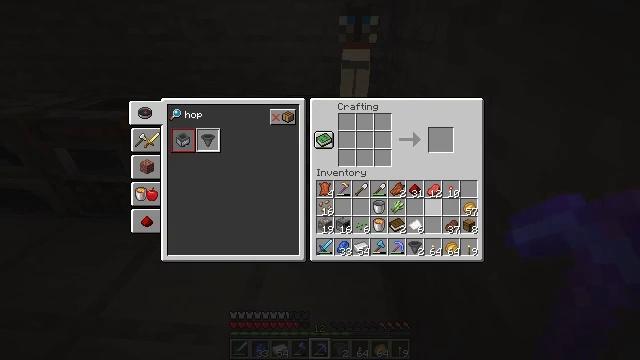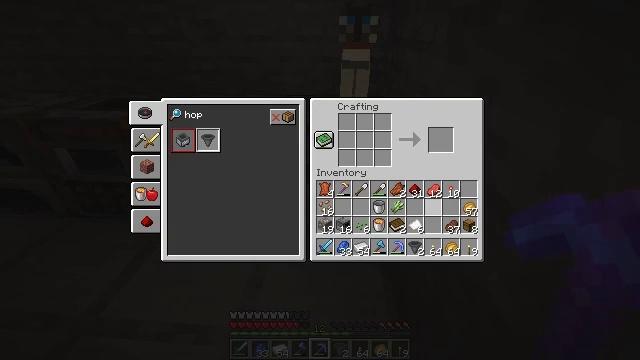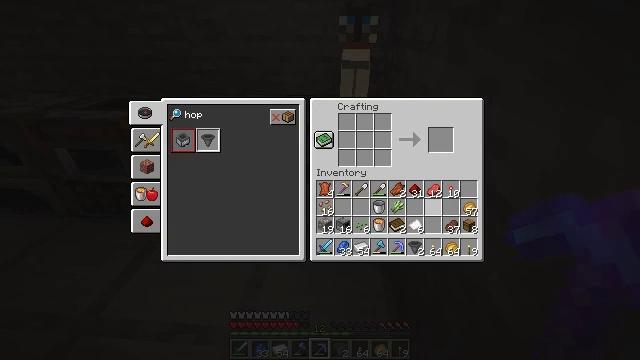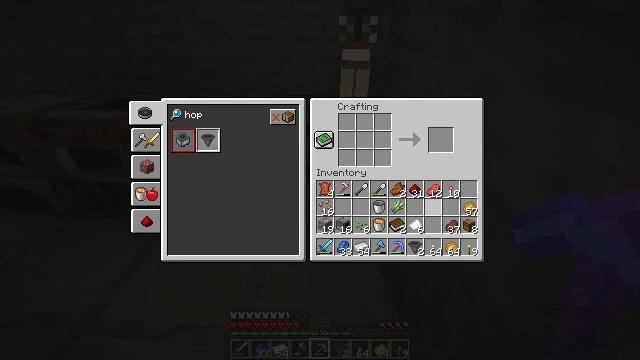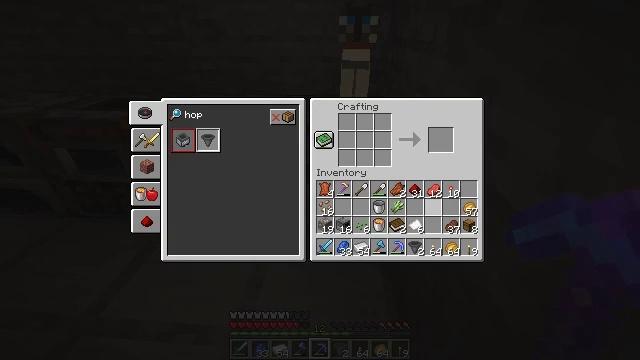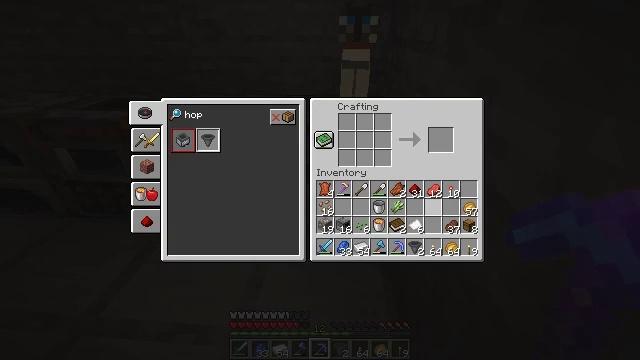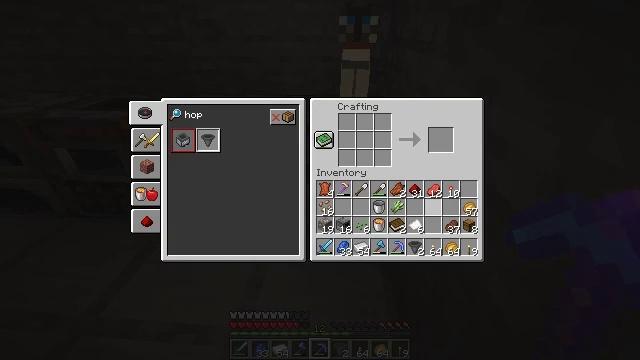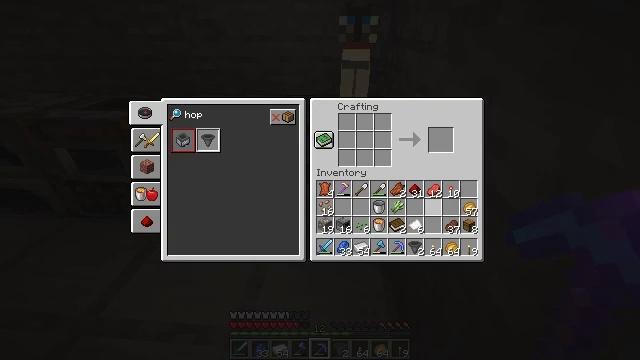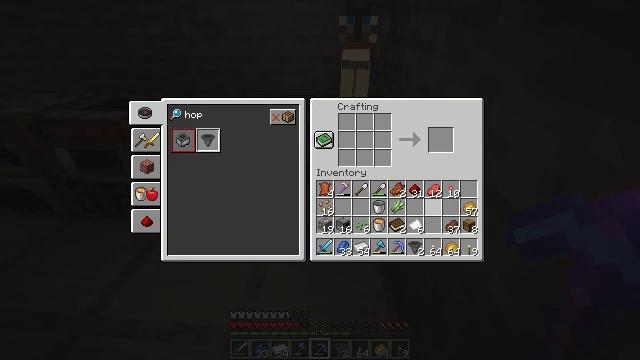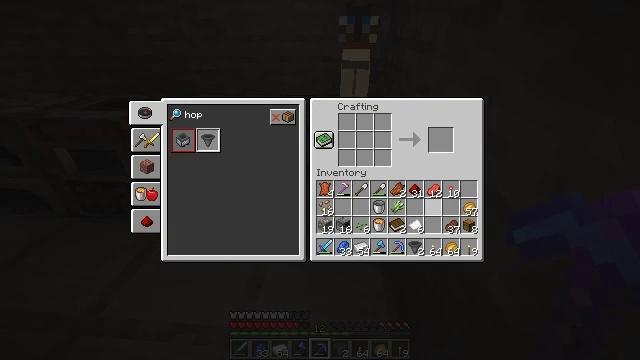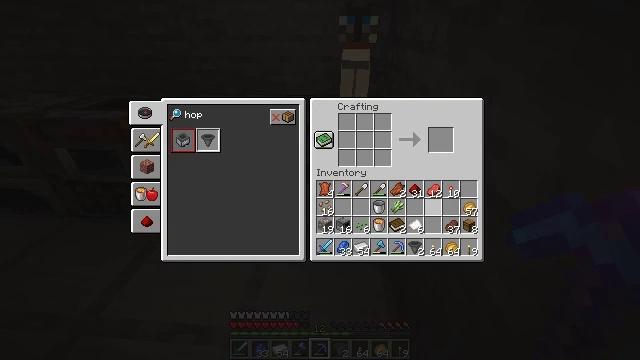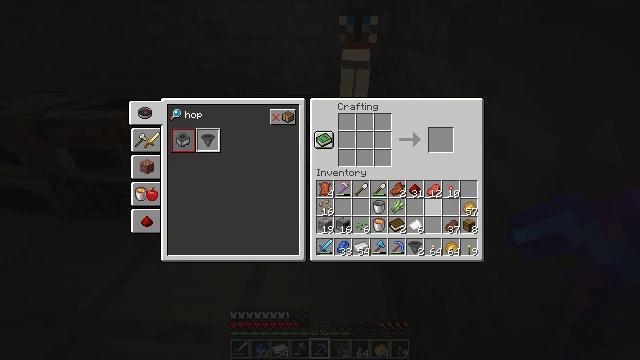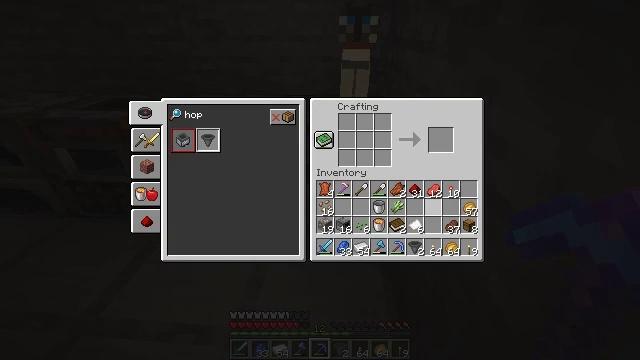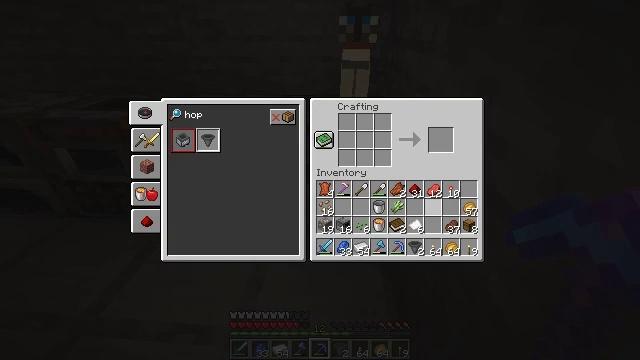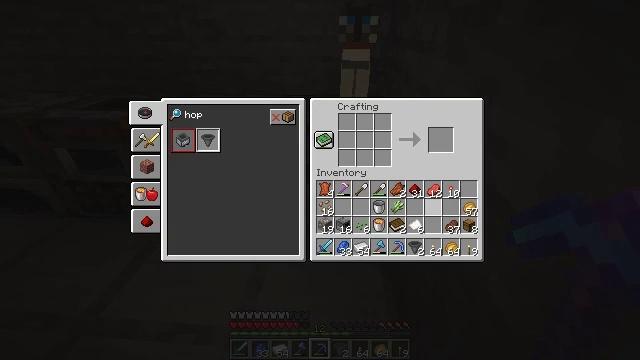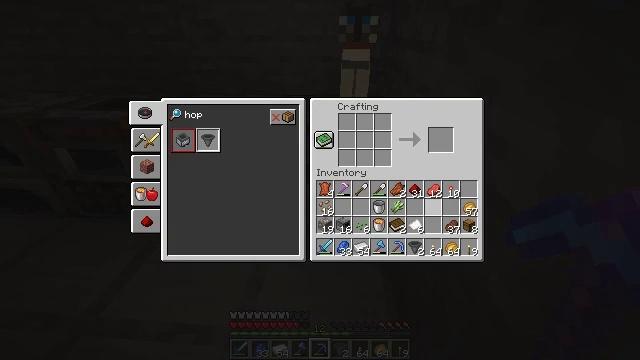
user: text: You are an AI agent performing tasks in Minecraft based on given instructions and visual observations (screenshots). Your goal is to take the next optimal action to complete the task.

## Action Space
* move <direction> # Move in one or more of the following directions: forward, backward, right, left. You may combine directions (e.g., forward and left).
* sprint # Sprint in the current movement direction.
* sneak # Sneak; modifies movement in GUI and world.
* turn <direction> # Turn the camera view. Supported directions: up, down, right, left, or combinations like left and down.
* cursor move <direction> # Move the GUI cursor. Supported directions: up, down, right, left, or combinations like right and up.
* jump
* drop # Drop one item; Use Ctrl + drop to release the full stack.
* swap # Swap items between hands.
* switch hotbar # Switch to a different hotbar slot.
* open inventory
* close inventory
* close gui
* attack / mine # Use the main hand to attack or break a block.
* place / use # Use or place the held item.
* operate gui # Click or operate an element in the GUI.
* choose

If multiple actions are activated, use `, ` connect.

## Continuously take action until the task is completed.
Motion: motion action
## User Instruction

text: Interact with the crafting table to craft a minecart.
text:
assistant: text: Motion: no_op
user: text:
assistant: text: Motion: no_op
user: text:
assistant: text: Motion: no_op
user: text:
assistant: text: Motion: no_op
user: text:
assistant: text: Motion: no_op
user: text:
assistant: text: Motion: no_op
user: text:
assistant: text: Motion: no_op
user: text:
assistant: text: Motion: no_op
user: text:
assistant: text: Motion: no_op
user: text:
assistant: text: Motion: no_op
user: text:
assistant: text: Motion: no_op
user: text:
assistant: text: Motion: no_op
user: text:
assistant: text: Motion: no_op
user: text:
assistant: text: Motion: no_op
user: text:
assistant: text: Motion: no_op
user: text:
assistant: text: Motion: no_op
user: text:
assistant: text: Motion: no_op
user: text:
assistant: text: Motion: no_op
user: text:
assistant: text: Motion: no_op
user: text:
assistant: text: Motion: no_op
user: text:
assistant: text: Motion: no_op
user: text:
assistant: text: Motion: no_op
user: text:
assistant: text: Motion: no_op
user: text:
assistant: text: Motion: no_op
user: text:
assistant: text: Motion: no_op
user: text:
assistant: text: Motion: no_op
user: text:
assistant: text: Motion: no_op
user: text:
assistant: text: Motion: no_op
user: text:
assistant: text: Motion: no_op
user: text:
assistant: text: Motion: no_op